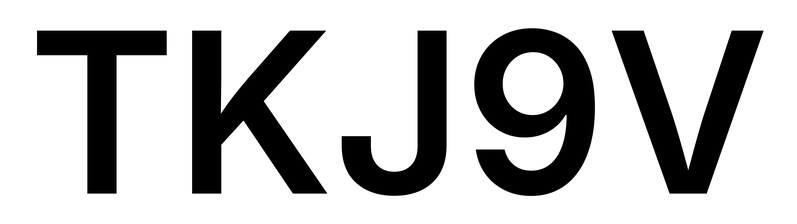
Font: Inter_SemiBold